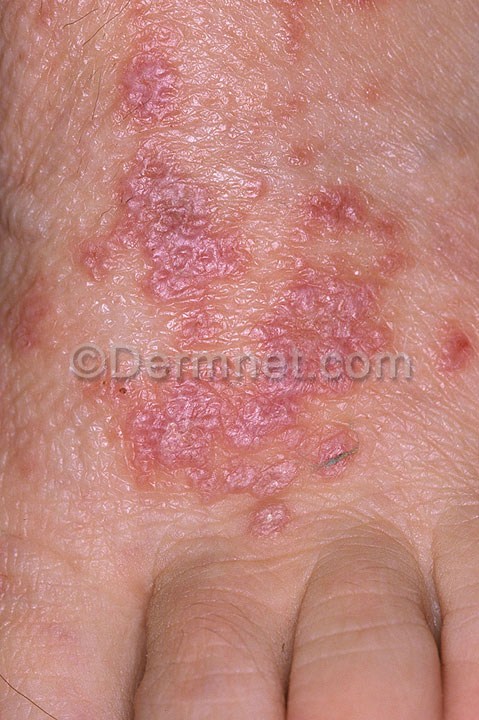
Disease: Nail Fungus and other Nail Disease